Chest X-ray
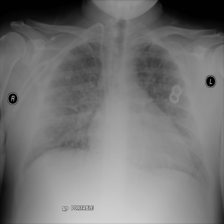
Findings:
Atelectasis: negative
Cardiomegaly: negative
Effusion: negative
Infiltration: positive
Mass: negative
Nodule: negative
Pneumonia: negative
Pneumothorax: negative
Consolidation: negative
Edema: negative
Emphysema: negative
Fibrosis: negative
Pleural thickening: negative
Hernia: negative